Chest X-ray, PA view. Patient: 40 years old, sex F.
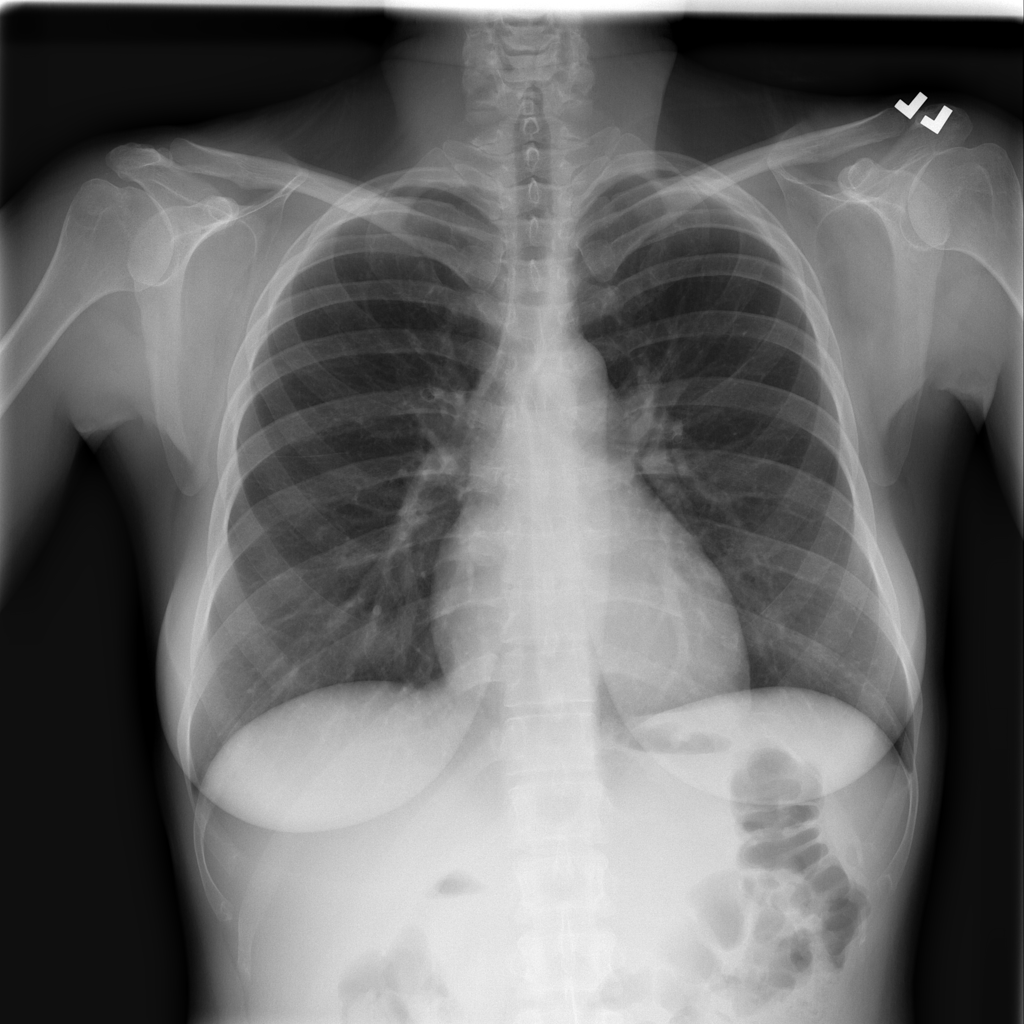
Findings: No Finding